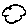
Label: cloud